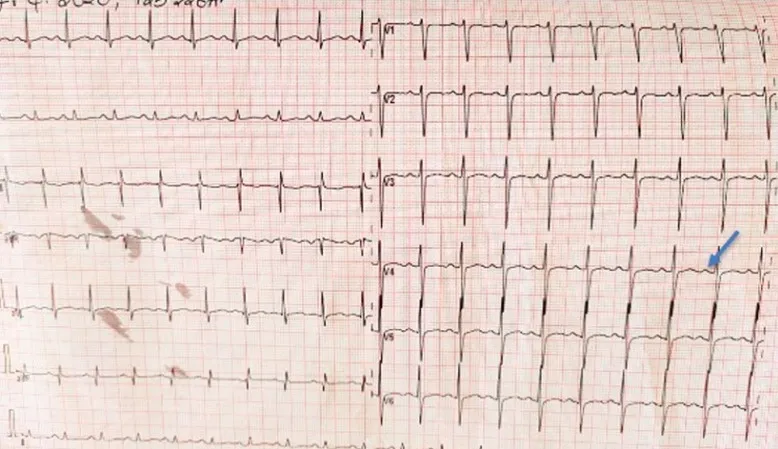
ECG showing normal sinus rhythm with sinus tachycardia.
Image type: electrography (ekg)